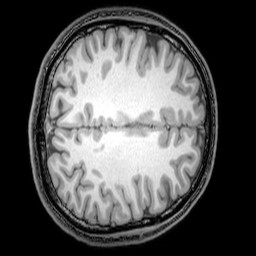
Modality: T1w
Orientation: axial
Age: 20
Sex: male
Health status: healthy
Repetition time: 0.081 s
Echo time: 0.037 s